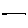
Label: line